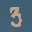
Label: 3